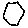
Label: hexagon